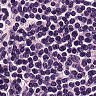
Metastatic tissue present: no